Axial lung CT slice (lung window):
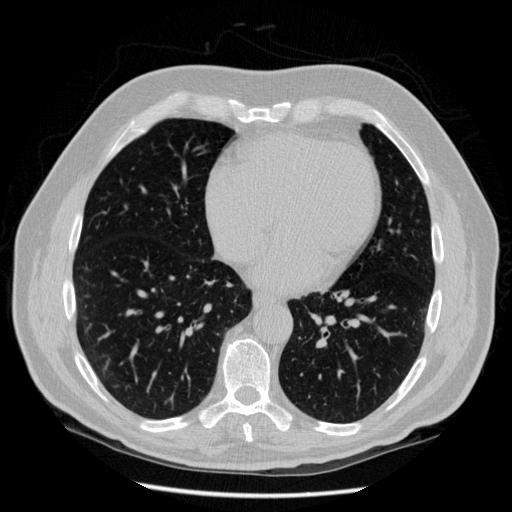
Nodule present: no